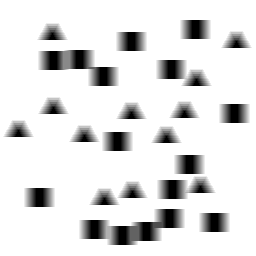
Squares: 16
Triangles: 12
Stars: 0
Total shapes: 28